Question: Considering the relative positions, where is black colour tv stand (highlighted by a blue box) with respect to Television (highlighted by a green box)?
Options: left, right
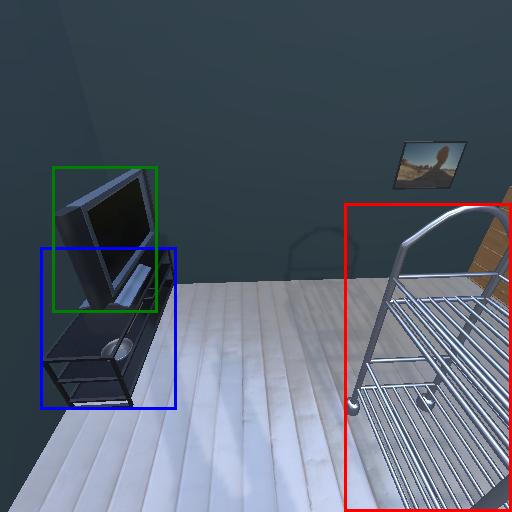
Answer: left